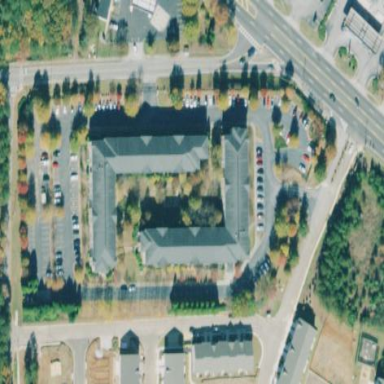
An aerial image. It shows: Hotel building.